Field crop: maize
Growth stage: 2
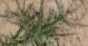
Species: salsola